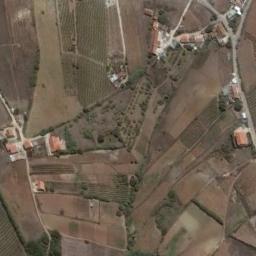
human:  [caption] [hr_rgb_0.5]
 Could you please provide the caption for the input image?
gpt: Many irregularly shaped brown and green mixed farm fields with several paths and many buildings .

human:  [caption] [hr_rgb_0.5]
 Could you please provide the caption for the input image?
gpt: There are two houses with orange roofs by the terraces .

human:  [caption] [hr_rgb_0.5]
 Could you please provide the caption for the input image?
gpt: The bare terrace is next to some houses .

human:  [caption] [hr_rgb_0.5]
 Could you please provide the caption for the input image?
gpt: There are many green plants on the terrace .

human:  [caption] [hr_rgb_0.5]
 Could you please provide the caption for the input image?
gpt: There are some buildings among the brown terraces .